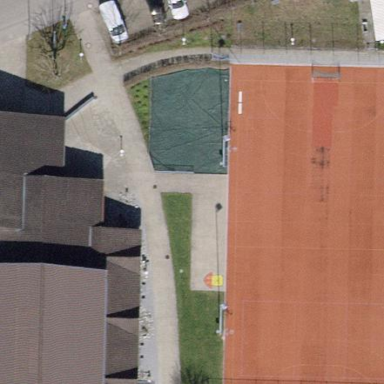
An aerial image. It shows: Multi-sport pitch with tartan surface for leisure activities on land.